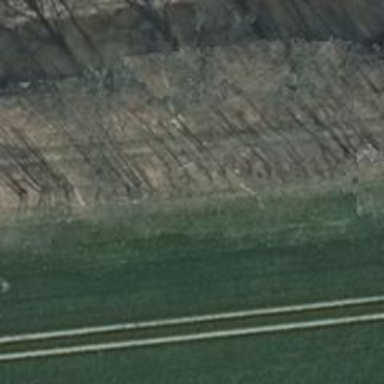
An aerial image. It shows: Path with grass surface. The track type is grade 5.